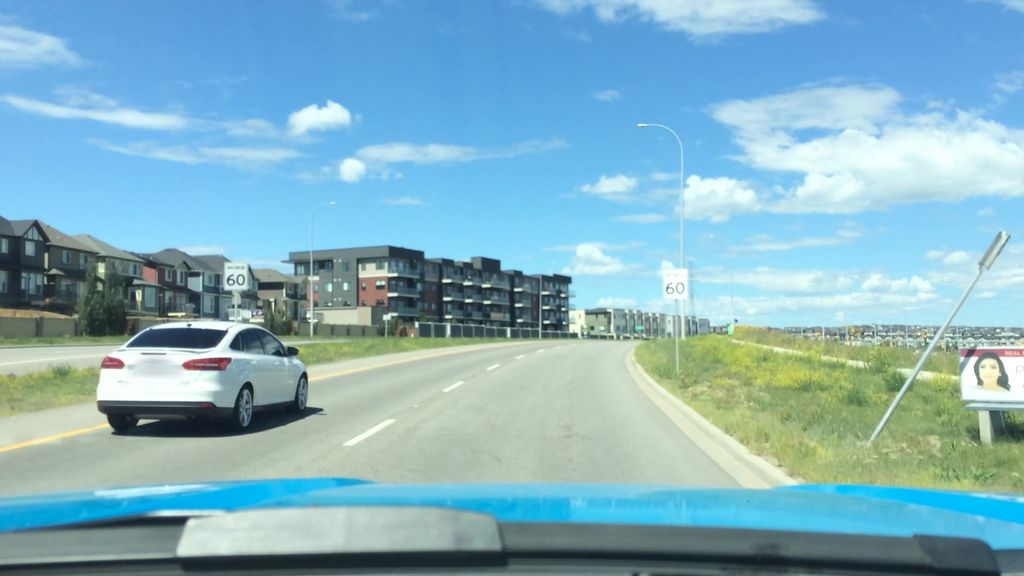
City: calgary